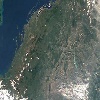
Label: land